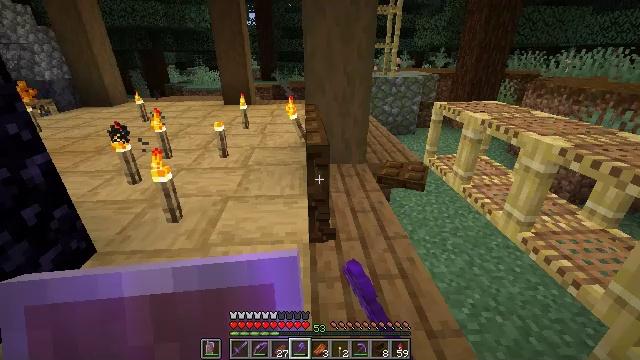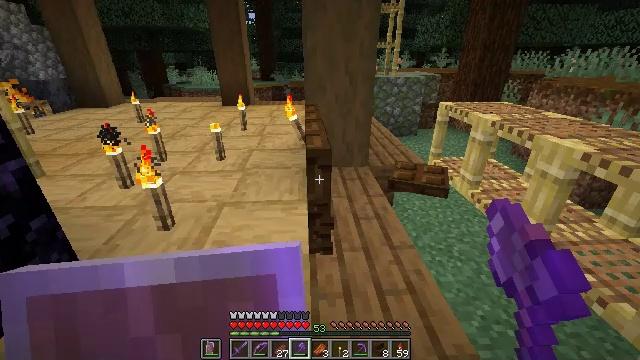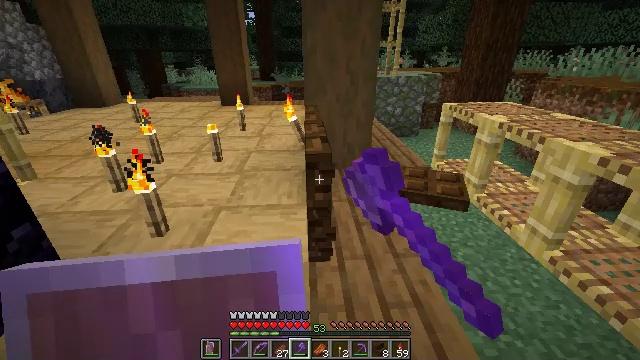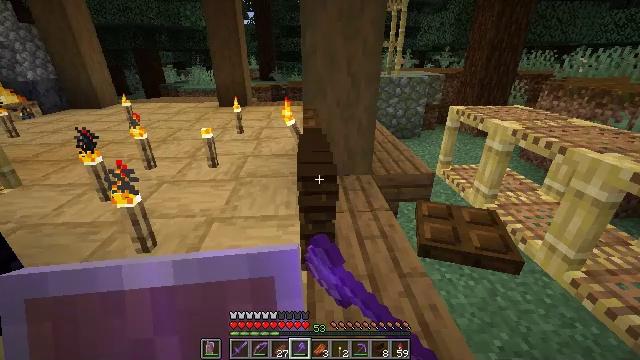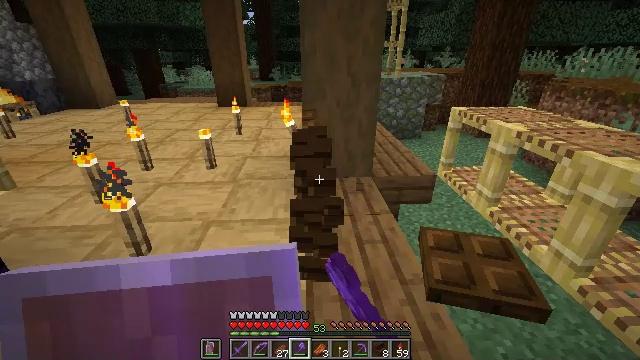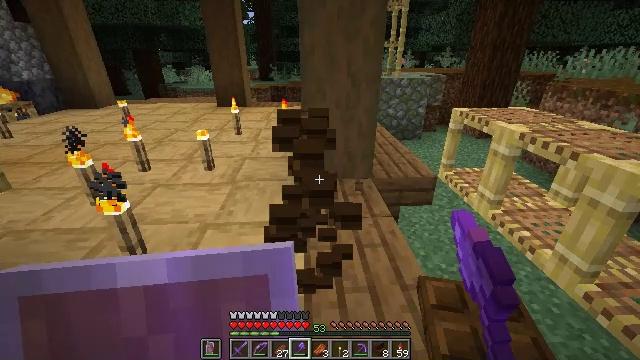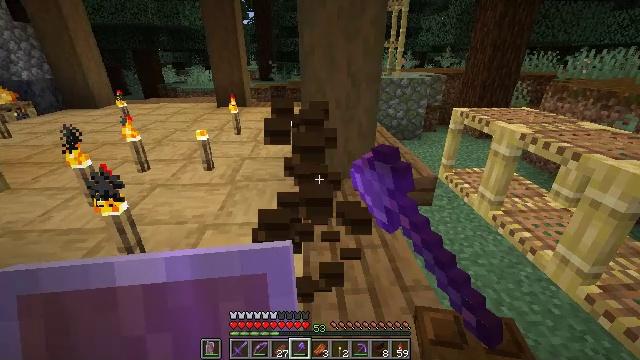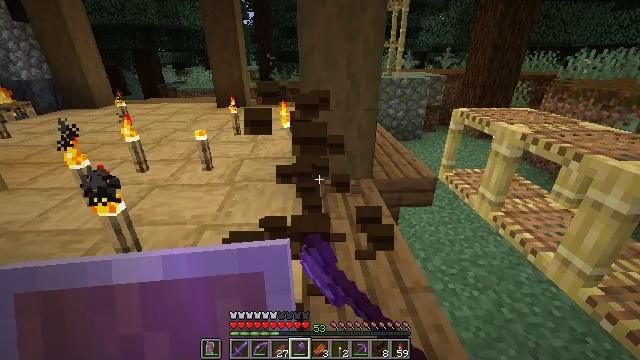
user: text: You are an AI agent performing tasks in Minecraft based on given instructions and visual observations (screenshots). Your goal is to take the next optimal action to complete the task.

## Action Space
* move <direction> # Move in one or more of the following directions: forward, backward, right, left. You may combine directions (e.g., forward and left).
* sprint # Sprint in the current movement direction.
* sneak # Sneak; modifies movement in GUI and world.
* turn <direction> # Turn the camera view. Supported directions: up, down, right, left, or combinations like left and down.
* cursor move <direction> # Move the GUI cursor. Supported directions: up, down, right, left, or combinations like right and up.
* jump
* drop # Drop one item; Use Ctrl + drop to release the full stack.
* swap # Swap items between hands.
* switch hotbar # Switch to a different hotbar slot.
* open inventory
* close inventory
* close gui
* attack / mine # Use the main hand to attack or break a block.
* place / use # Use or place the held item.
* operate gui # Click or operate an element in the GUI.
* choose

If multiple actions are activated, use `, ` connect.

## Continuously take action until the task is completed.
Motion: motion action
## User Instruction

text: Attack the dark oak trapdoor to remove it.
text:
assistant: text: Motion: move forward, attack / mine
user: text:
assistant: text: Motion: move forward, attack / mine
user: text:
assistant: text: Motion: attack / mine
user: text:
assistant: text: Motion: attack / mine
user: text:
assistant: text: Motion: attack / mine
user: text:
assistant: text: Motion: attack / mine
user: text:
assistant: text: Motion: attack / mine
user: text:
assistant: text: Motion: attack / mine